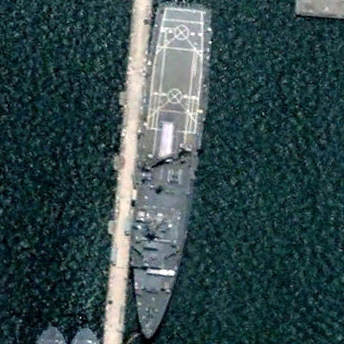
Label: combat